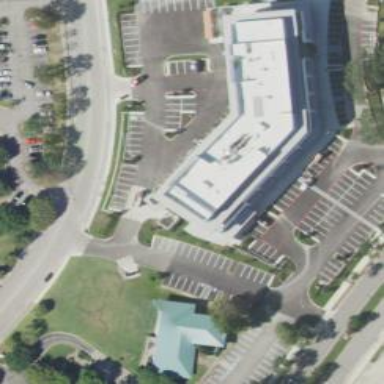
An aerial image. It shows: Retail building.